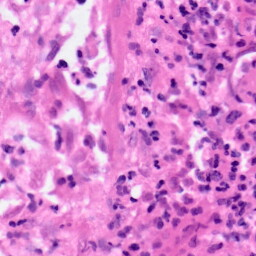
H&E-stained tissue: Pancreatic